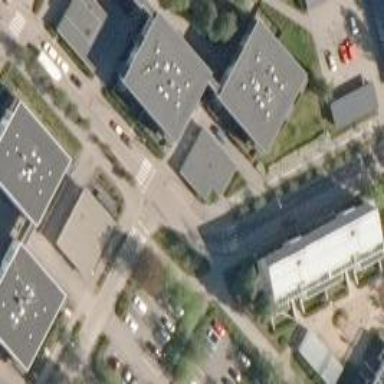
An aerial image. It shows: Crossing on cycleway.